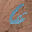
Label: 6